【题型】解答题　【知识点】解析几何　【难度】hard
在平面直角坐标系
$xOy$中，一动圆经过点$A(a,0)(a>0)$且与直线$x=-a$相切，设该动圆圆心的轨迹为曲线$K$，$P$是曲线$K$上一点。\\[5pt]
(1) 当
$a=1$时，求曲线$K$的轨迹方程；\\[5pt]
(2) 已知过点
$A$且斜率为$k$的直线$l$与曲线$K$交于$B$，$C$两点，若$l\parallel OP$且直线$OP$与直线$x=1$交于点$Q$。求证：$\frac{|AB|\cdot|AC|}{|OP|\cdot|OQ|}$为定值；\\[5pt]
(3) 若
$a=\frac{1}{2}$，且点$D$，$E$在$y$轴上，$\triangle PDE$的内切圆的方程为$(x-1)^2+y^2=1$，求$\triangle PDE$面积的最小值。\\[10pt]
【解答】
【答案】
\\[5pt]
(1)
$y^2=4x$\\[5pt]
(2) 证明见解析，
$\frac{|AB|\cdot|AC|}{|OP|\cdot|OQ|}$为定值$a$\\[5pt]
(3)
$8$\\[10pt]

\noindent
【知识点】与抛物线焦点弦有关的几何性质、利用抛物线定义求动点轨迹、求点到直线的距离、基本不等式求式和的最小值
\\[5pt]
【分析】
\\[5pt]
(1) 利用抛物线的定义即可判断动圆圆心轨迹形状，轨迹抛物线标准方程即可求曲线
$K$的方程；\\[5pt]
(2) 联立
$l$方程和曲线$K$的方程消去$y$，根据韦达定理求出$|AB|\cdot|AC|$，联立直线$OP$与曲线$K$方程求出$P$，联立$OP$方程和$x=1$求出$Q$，从而可求$|OP|,|OQ|$，代入即可得结果；\\[5pt]
(3) 先求出曲线
$K$的方程，点$D$，$E$在$y$轴上，设出$D$、$E$坐标，并求出$|DE|$，$P$点的横坐标即为$\triangle PDE$的高，再求$\triangle PDE$面积的最小值即可。\\[10pt]

\noindent
【详解】
\\[5pt]
(1) 当
$a=1$时，点$A(1,0)$，$x=-1$，\\[5pt]
由题意可知圆心到
$A(1,0)$的距离等于到直线$x=-1$的距离，\\[5pt]
由抛物线的定义可知，曲线
$K$的轨迹为抛物线，点$A(1,0)$为焦点，\\[5pt]
则曲线
$K$的轨迹方程为$y^2=4x$。\\[10pt]

\noindent
(2) 由题意可知圆心到
$A(a,0)$的距离等于到直线$x=-a$的距离，\\[5pt]
由抛物线的定义可知，曲线
$K$的轨迹为抛物线，点$A(a,0)$为焦点，\\[5pt]
则曲线
$K$的轨迹方程为$y^2=4ax$。\\[5pt]
设直线
$l$的方程为$y=k(x-a)$，联立$\begin{cases}y=k(x-a)\\y^2=4ax\end{cases}$，化简得$k^2x^2-(2k^2+4)ax+a^2k^2=0$，\\[5pt]
依题意
$\begin{cases}k^2\neq0\\\Delta=(2k^2+4)^2a^2-4a^2k^2>0\end{cases}$，所以$k\neq0$，\\[5pt]
设
$B(x_1,y_1)$，$C(x_2,y_2)$，所以$\begin{cases}x_1+x_2=\frac{(2k^2+4)a}{k^2}\\x_1x_2=a^2\end{cases}$，又$|AB|=x_1+a$，$|AC|=x_2+a$，\\[5pt]
所以
$|AB|\cdot|AC|=(x_1+a)(x_2+a)=x_1x_2+(x_1+x_2)a+a^2=2a^2+\frac{(2k^2+4)a^2}{k^2}=\frac{4(k^2+1)a^2}{k^2}$，\\[5pt]
因为
$l\parallel OP$，设直线$OP$的方程为$y=kx$，联立$\begin{cases}y=kx\\y^2=4ax\end{cases}$，化简得$k^2x^2-4ax=0$，\\[5pt]
所以
$x_P=\frac{4a}{k^2}$，即$P\left(\frac{4a}{k^2},\frac{4a}{k}\right)$，所以$|OP|=\sqrt{\left(\frac{4a}{k^2}\right)^2+\left(\frac{4a}{k}\right)^2}=\frac{4a\sqrt{k^2+1}}{k^2}$，\\[5pt]
令
$x=1$，则$y_Q=k$，即$Q(1,k)$，所以$|OQ|=\sqrt{k^2+1}$，\\[5pt]
所以
$\frac{|AB|\cdot|AC|}{|OP|\cdot|OQ|}=\frac{\frac{4(k^2+1)a^2}{k^2}}{\frac{4a\sqrt{k^2+1}}{k^2}\cdot\sqrt{k^2+1}}=a$，故$\frac{|AB|\cdot|AC|}{|OP|\cdot|OQ|}$为定值$a$。\\[10pt]

\noindent
(3) 当
$a=\frac{1}{2}$时，点$A\left(\frac{1}{2},0\right)$，$x=-\frac{1}{2}$，\\[5pt]
由题意可知圆心到
$A\left(\frac{1}{2},0\right)$的距离等于到直线$x=-\frac{1}{2}$的距离，\\[5pt]
由抛物线的定义可知，曲线
$K$的轨迹为抛物线，点$A\left(\frac{1}{2},0\right)$为焦点，\\[5pt]
则曲线
$K$的轨迹方程为$y^2=2x$。\\[5pt]
设
$P(x_0,y_0)$，$D(0,b)$，$E(0,c)$，直线$PD$的方程为$(y_0-b)x-x_0y+x_0b=0$，\\[5pt]
依题意圆心
$(1,0)$到$PD$的距离为$1$，即$\frac{|y_0-b+x_0b|}{\sqrt{(y_0-b)^2+x_0^2}}=1$，\\[5pt]
化简得
$(x_0-2)b^2+2y_0b-x_0=0$，\\[5pt]
同理可得
$(x_0-2)c^2+2y_0c-x_0=0$，\\[5pt]
所以
$b,c$是方程$(x_0-2)x^2+2y_0x-x_0=0$的两根，\\[5pt]
所以
$\begin{cases}b+c=\frac{-2y_0}{x_0-2}\\bc=\frac{-x_0}{x_0-2}\end{cases}$，依题意$bc<0\Rightarrow x_0>2$，则$(c-b)^2=\frac{4x_0^2+4y_0^2-8x_0}{(x_0-2)^2}$，\\[5pt]
又
$y_0^2=2x_0$，所以$|b-c|=\left|\frac{2x_0}{x_0-2}\right|$，\\[5pt]
所以
$S_{\triangle PDE}=\frac{1}{2}|b-c|\cdot|x_0|=\frac{x_0^2}{x_0-2}=(x_0-2)+\frac{4}{x_0-2}+4\geq2\sqrt{(x_0-2)\cdot\frac{4}{x_0-2}}+4=8$，\\[5pt]
当且仅当
$x_0-2=\frac{4}{x_0-2}\Rightarrow x_0=4$时取等号，\\[5pt]
所以
$\triangle PDE$面积的最小值为$8$。\\[10pt]

\noindent
【点睛】方法点睛：圆锥曲线中最值或范围问题的常见解法：(1) 几何法，若题目的条件和结论能明显体现几何特征和意义，则考虑利用几何法来解决；(2) 代数法，若题目的条件和结论能体现某种明确的函数关系，则可首先建立目标函数，再求这个函数的最值或范围。
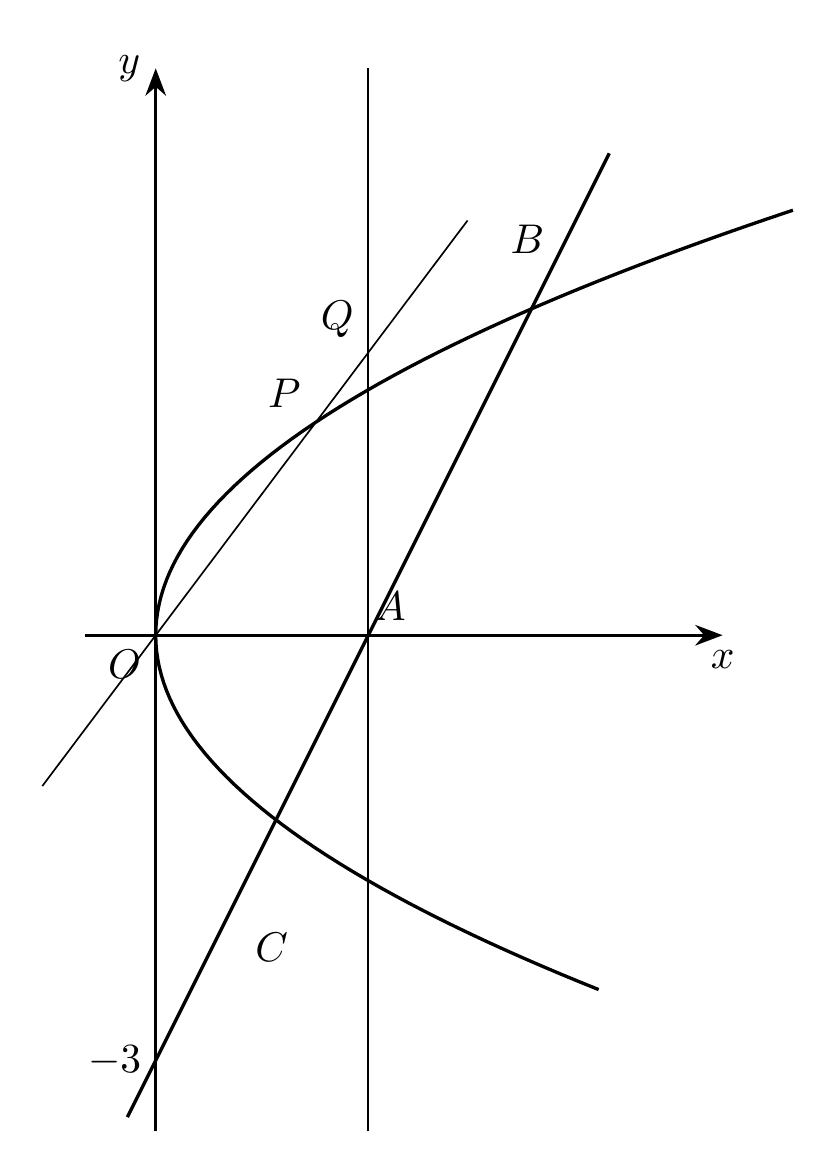
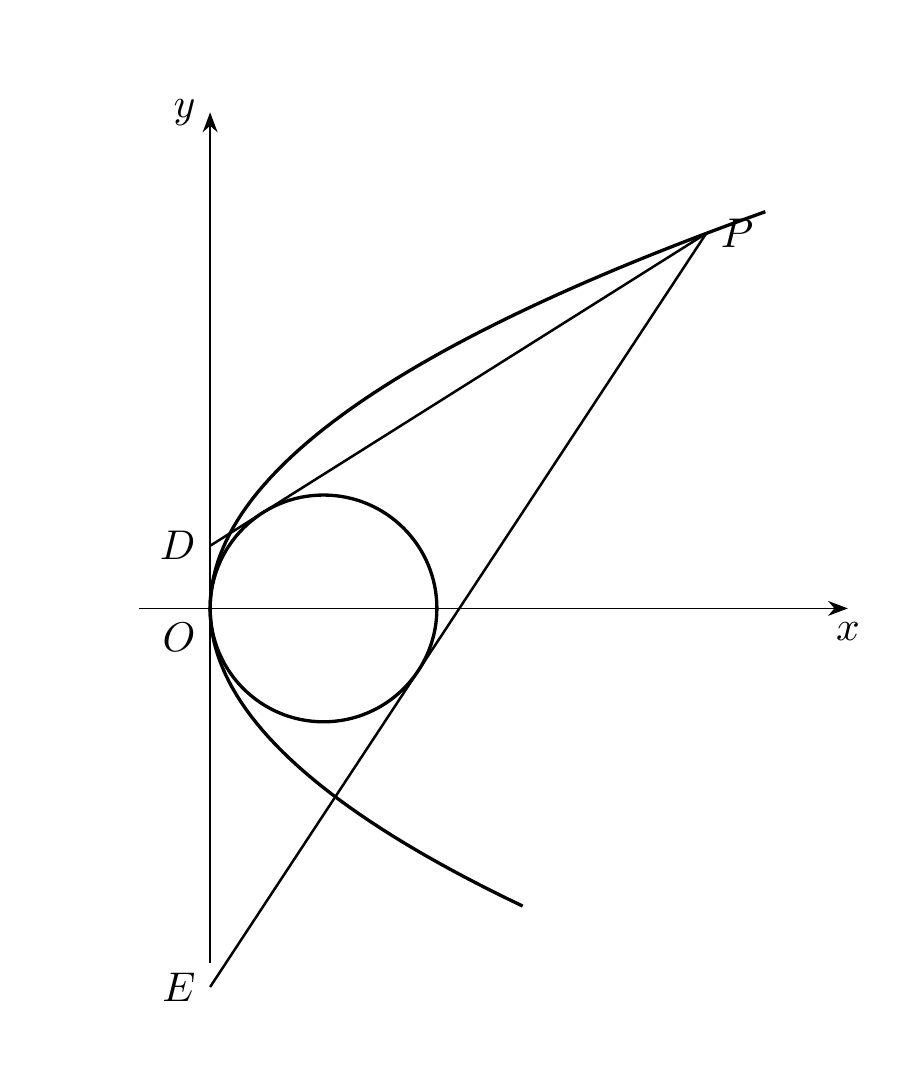